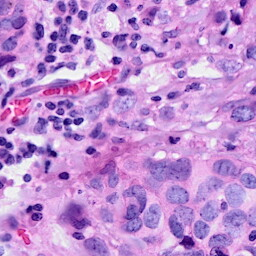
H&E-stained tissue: Breast